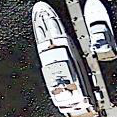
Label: Civil_yacht